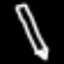
Label: pencil